Question: Is there a way to render a PDF page into bitmap context without losing quality?
Here is my code:
'''
-(UIImage *)imageForPage:(int)pageNumber sized:(CGSize)size{
CGPDFDocumentRef _document = [self CreatePDFDocumentRef:filePath];
CGPDFPageRef page = CGPDFDocumentGetPage (_document, pageNumber);
CGRect pageRect = CGPDFPageGetBoxRect(page,kCGPDFTrimBox);
CGSize pageSize = pageRect.size;
pageSize = MEDSizeScaleAspectFit(pageSize, size);
UIGraphicsBeginImageContextWithOptions(pageSize, NO, 0.0);
CGContextRef context = UIGraphicsGetCurrentContext();
CGContextSetInterpolationQuality(context, kCGInterpolationHigh);
CGContextSetRenderingIntent(context, kCGRenderingIntentDefault);
CGContextTranslateCTM(context, 0.0, pageSize.height);
CGContextScaleCTM(context, 1.0, -1.0);
CGContextSaveGState(context);
CGAffineTransform pdfTransform = CGPDFPageGetDrawingTransform(page, kCGPDFTrimBox, CGRectMake(0, 0, pageSize.width, pageSize.height), 0, true);
CGContextConcatCTM(context, pdfTransform);
CGContextDrawPDFPage(context, page);
CGContextRestoreGState(context);
UIImage *resultingImage = UIGraphicsGetImageFromCurrentImageContext();
UIGraphicsEndImageContext();
CGPDFDocumentRelease (_document);
return resultingImage;
}
CGSize MEDSizeScaleAspectFit(CGSize size, CGSize maxSize) {
CGFloat originalAspectRatio = size.width / size.height;
CGFloat maxAspectRatio = maxSize.width / maxSize.height;
CGSize newSize = maxSize;
// The largest dimension will be the 'maxSize', and then we need to scale
// the other dimension down relative to it, while maintaining the aspect
// ratio.
if (originalAspectRatio > maxAspectRatio) {
newSize.height = maxSize.width / originalAspectRatio;
} else {
newSize.width = maxSize.height * originalAspectRatio;
}
return newSize;
}
'''

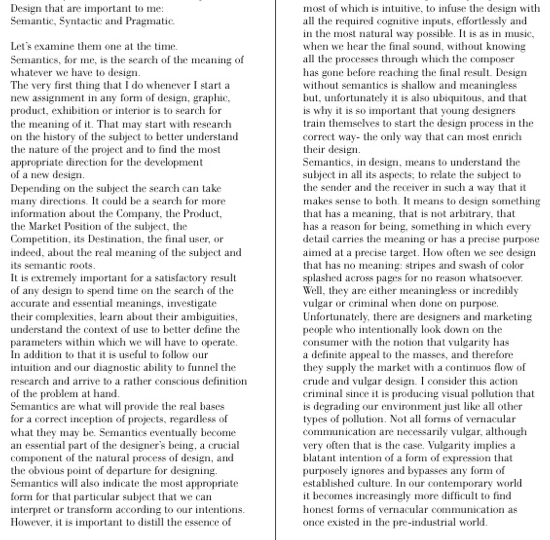
Answer: Make sure the image you are creating is as close to equal to the size it will be displayed. That will create an image that is the most visually accurate to display.